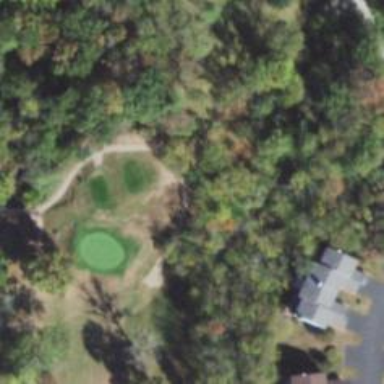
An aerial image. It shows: Service road used as golf cart path.